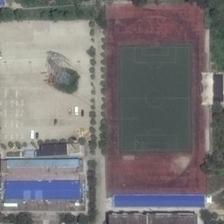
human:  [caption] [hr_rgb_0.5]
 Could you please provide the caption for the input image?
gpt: the playground is next to a parking lot, on which a few cars parks .

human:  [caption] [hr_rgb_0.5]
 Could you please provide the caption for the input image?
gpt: a playground with a football field in it is next to a large open space .

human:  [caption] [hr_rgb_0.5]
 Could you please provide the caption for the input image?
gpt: some green trees and several buildings are around a playground and a square bare ground .

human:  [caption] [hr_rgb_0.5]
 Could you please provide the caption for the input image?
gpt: many green plants are around a playground and a square bare ground .

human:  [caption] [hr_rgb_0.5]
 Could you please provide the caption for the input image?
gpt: many green plants are around a playground and a square bare ground .